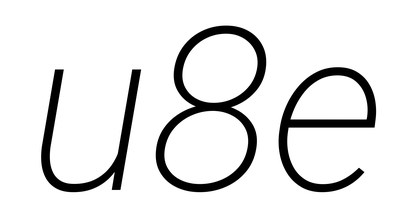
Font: Roboto-Italic_ExtraLight_Italic